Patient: sex F, age 58
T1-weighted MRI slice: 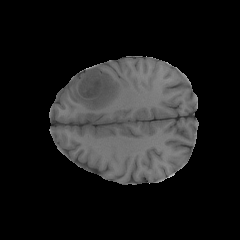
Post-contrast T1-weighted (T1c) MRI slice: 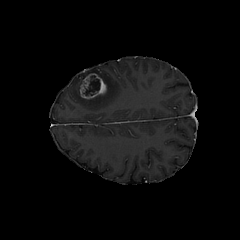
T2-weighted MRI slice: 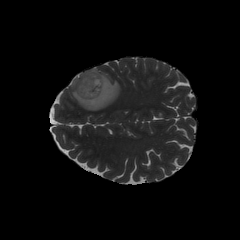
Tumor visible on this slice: yes
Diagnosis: Glioblastoma, IDH-wildtype
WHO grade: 4